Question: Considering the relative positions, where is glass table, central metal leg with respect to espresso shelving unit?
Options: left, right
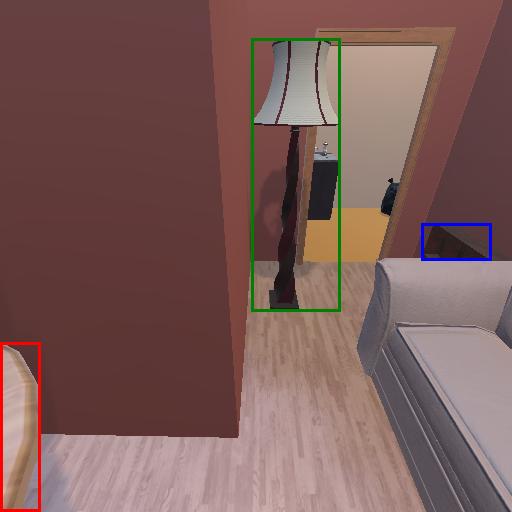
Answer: left